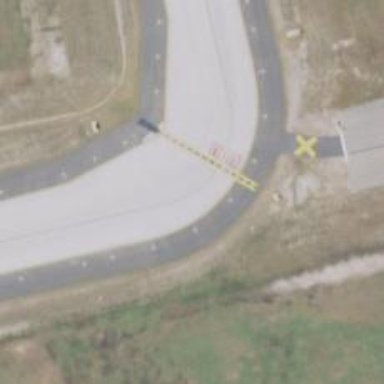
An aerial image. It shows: Image of taxiway at airport.